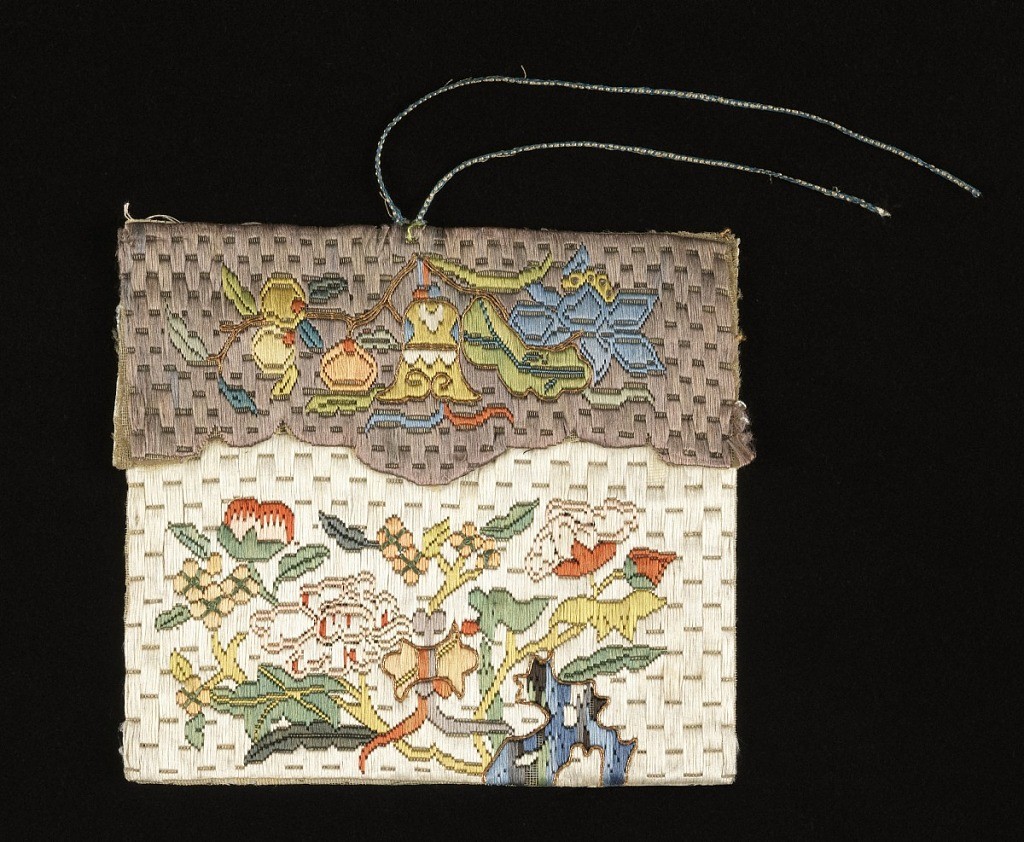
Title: Bag (one side)
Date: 18th century
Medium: silk and metal thread embroidery, cotton foundation Technique: embroidered in counted satin stitches on plain weave
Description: One side of a bag, embroidered in colored silks and metal thread in a floral design on a white ground; lined with green and white silk and fitted with a blue and white knotted cord